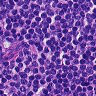
Metastatic tissue present: no